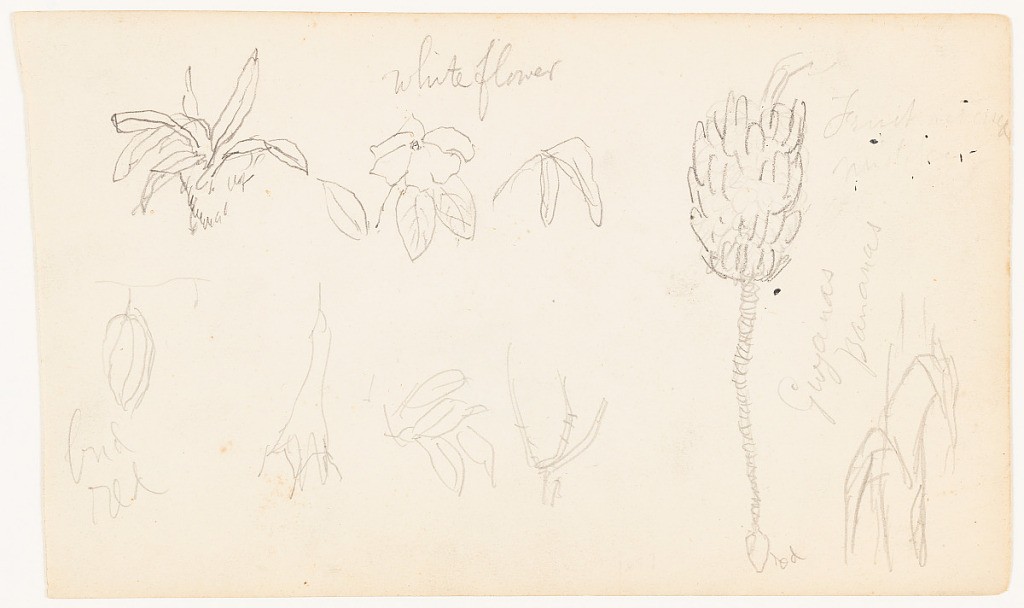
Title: Botanical Sketches, Ecuador
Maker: Frederic Edwin Church, American, 1826–1900
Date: May–August 1857
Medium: Graphite on white wove paper
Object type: Drawing
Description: Botanical sketches from Ecuador featuring views and details of several plants, including a bundle of bananas on a stem at right. In upper portion of composition, three plant studies are visible, including one of a white flower. A red plant bud beside other details of vegetation are visible at lower left and lower center. Detail of leaves is shown lower right.